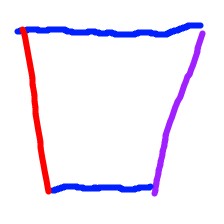
Shape: trapezoid